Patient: sex F, age 35
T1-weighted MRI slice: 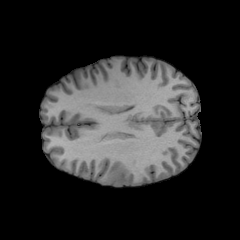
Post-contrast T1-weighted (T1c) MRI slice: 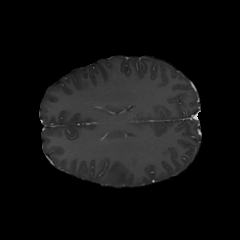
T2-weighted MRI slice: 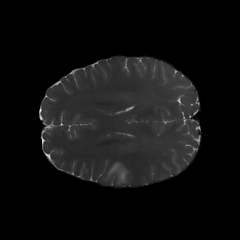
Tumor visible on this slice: yes
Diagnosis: Oligodendroglioma, IDH-mutant, 1p/19q-codeleted
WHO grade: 2